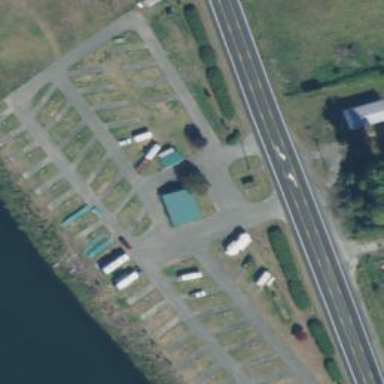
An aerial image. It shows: Caravan site with sanitary dump station for travelers.